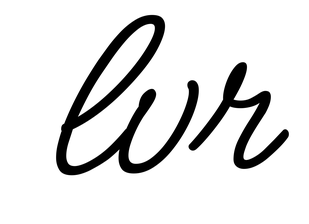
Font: MeowScript-Regular